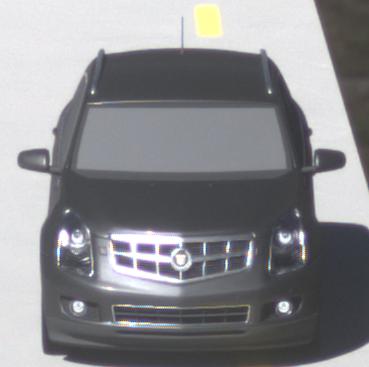
Make: Cadillac
Model: SRX 3.0 V6
Detailed model: SRX (II)
Model produced from: 2010/12
Model produced until: 2012/01
Doors: 5
Color: gray
Road condition: dry road
Daytime: midday
Contrast: high contrast